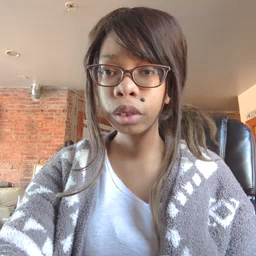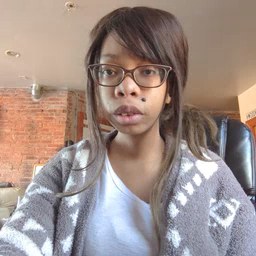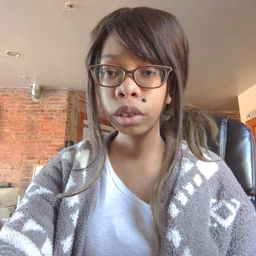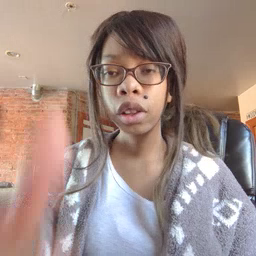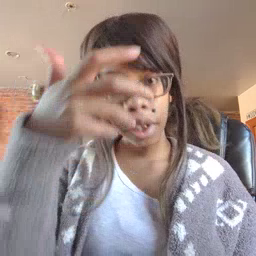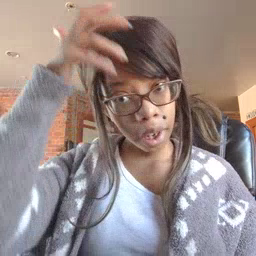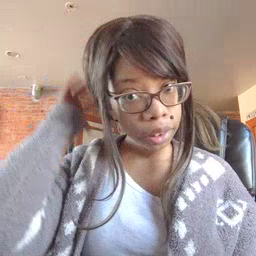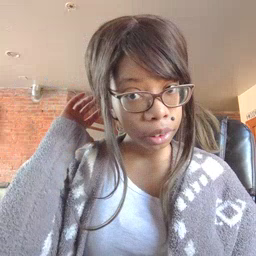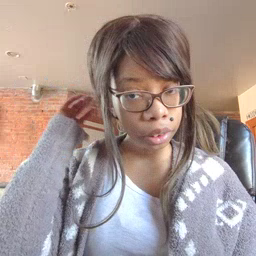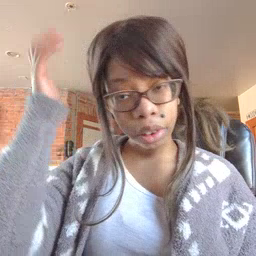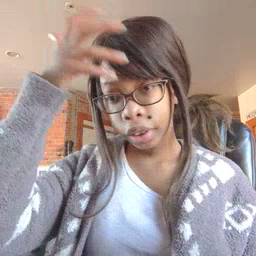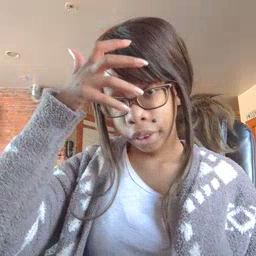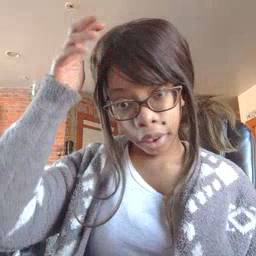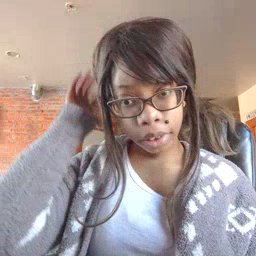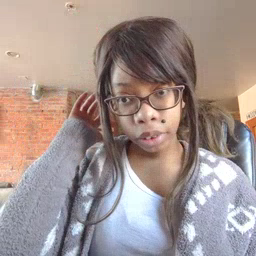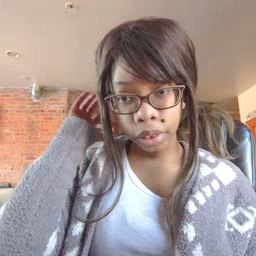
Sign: lion